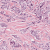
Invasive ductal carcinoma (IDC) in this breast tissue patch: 1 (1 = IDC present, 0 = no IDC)